Question: I want to "concatenate" all the "Text"-rows into one single row and get one row as a result. Is this even possible? I use MSSQL Server 2005.

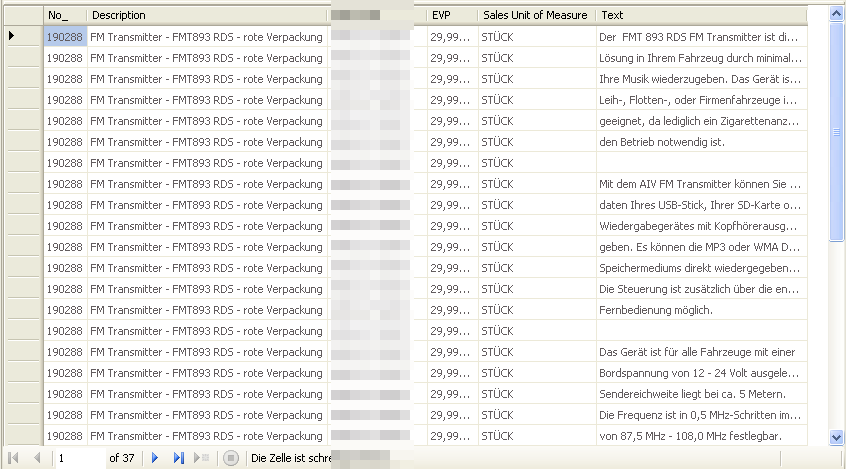
Answer: Use FOR XML PATH:
'''
SELECT [Text]+' ' AS 'text()' FROM _table FOR XML PATH('')
'''
Another option - use string concatenation:
'''
DECLARE @s nvarchar(max)
SELECT @s = ISNULL(@s, '') + t + ' ' FROM _table OPTION (MAXDOP 1)
SELECT @s
'''
Please note that the latter one isn't guaranteed to work, afaik, officially the behaviour of "@s = @s + ..." for multi-row resultset is undefined.
'MAXDOP 1' hint is used here to prevent the optimizer from creating a parralel execution plan, as this will yield an incorrect result for sure.